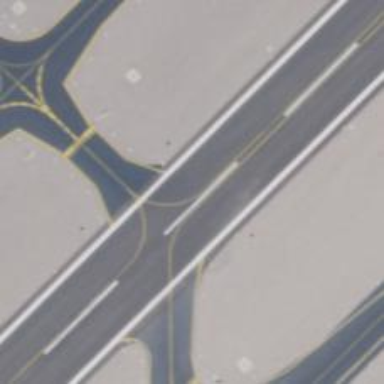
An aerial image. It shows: Taxiway at the airport with asphalt surface.